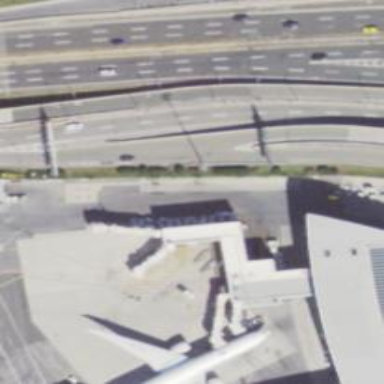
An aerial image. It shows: Airport gate.